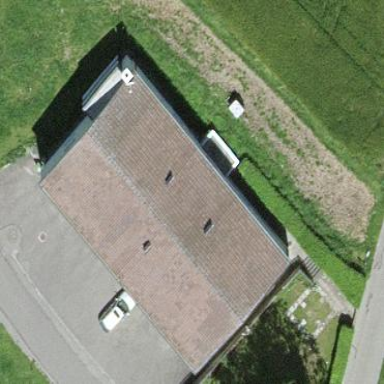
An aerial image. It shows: Residential building.